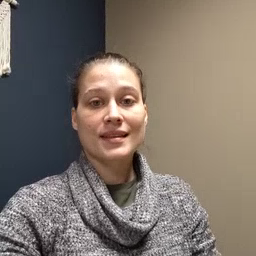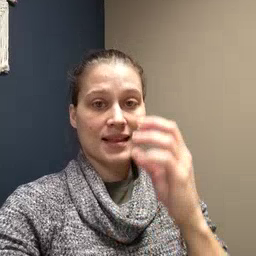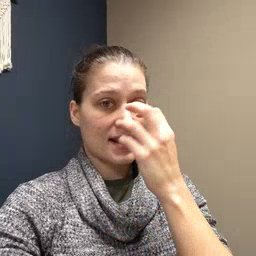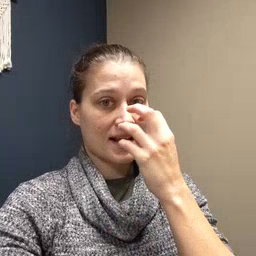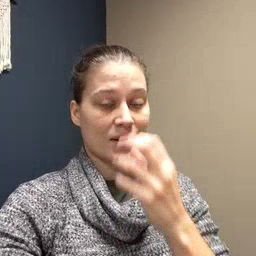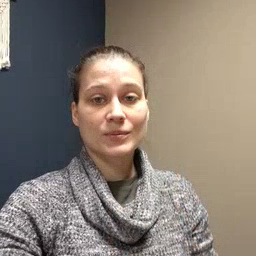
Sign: clown